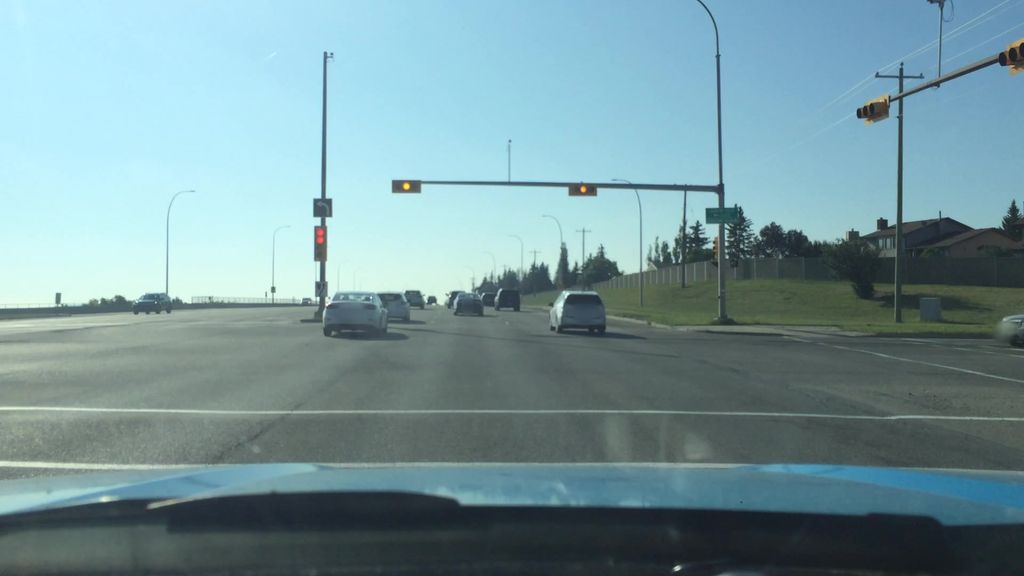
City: calgary